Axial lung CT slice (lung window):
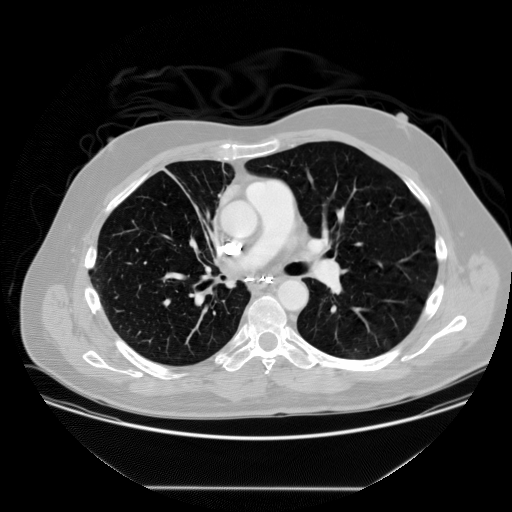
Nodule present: no